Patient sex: M
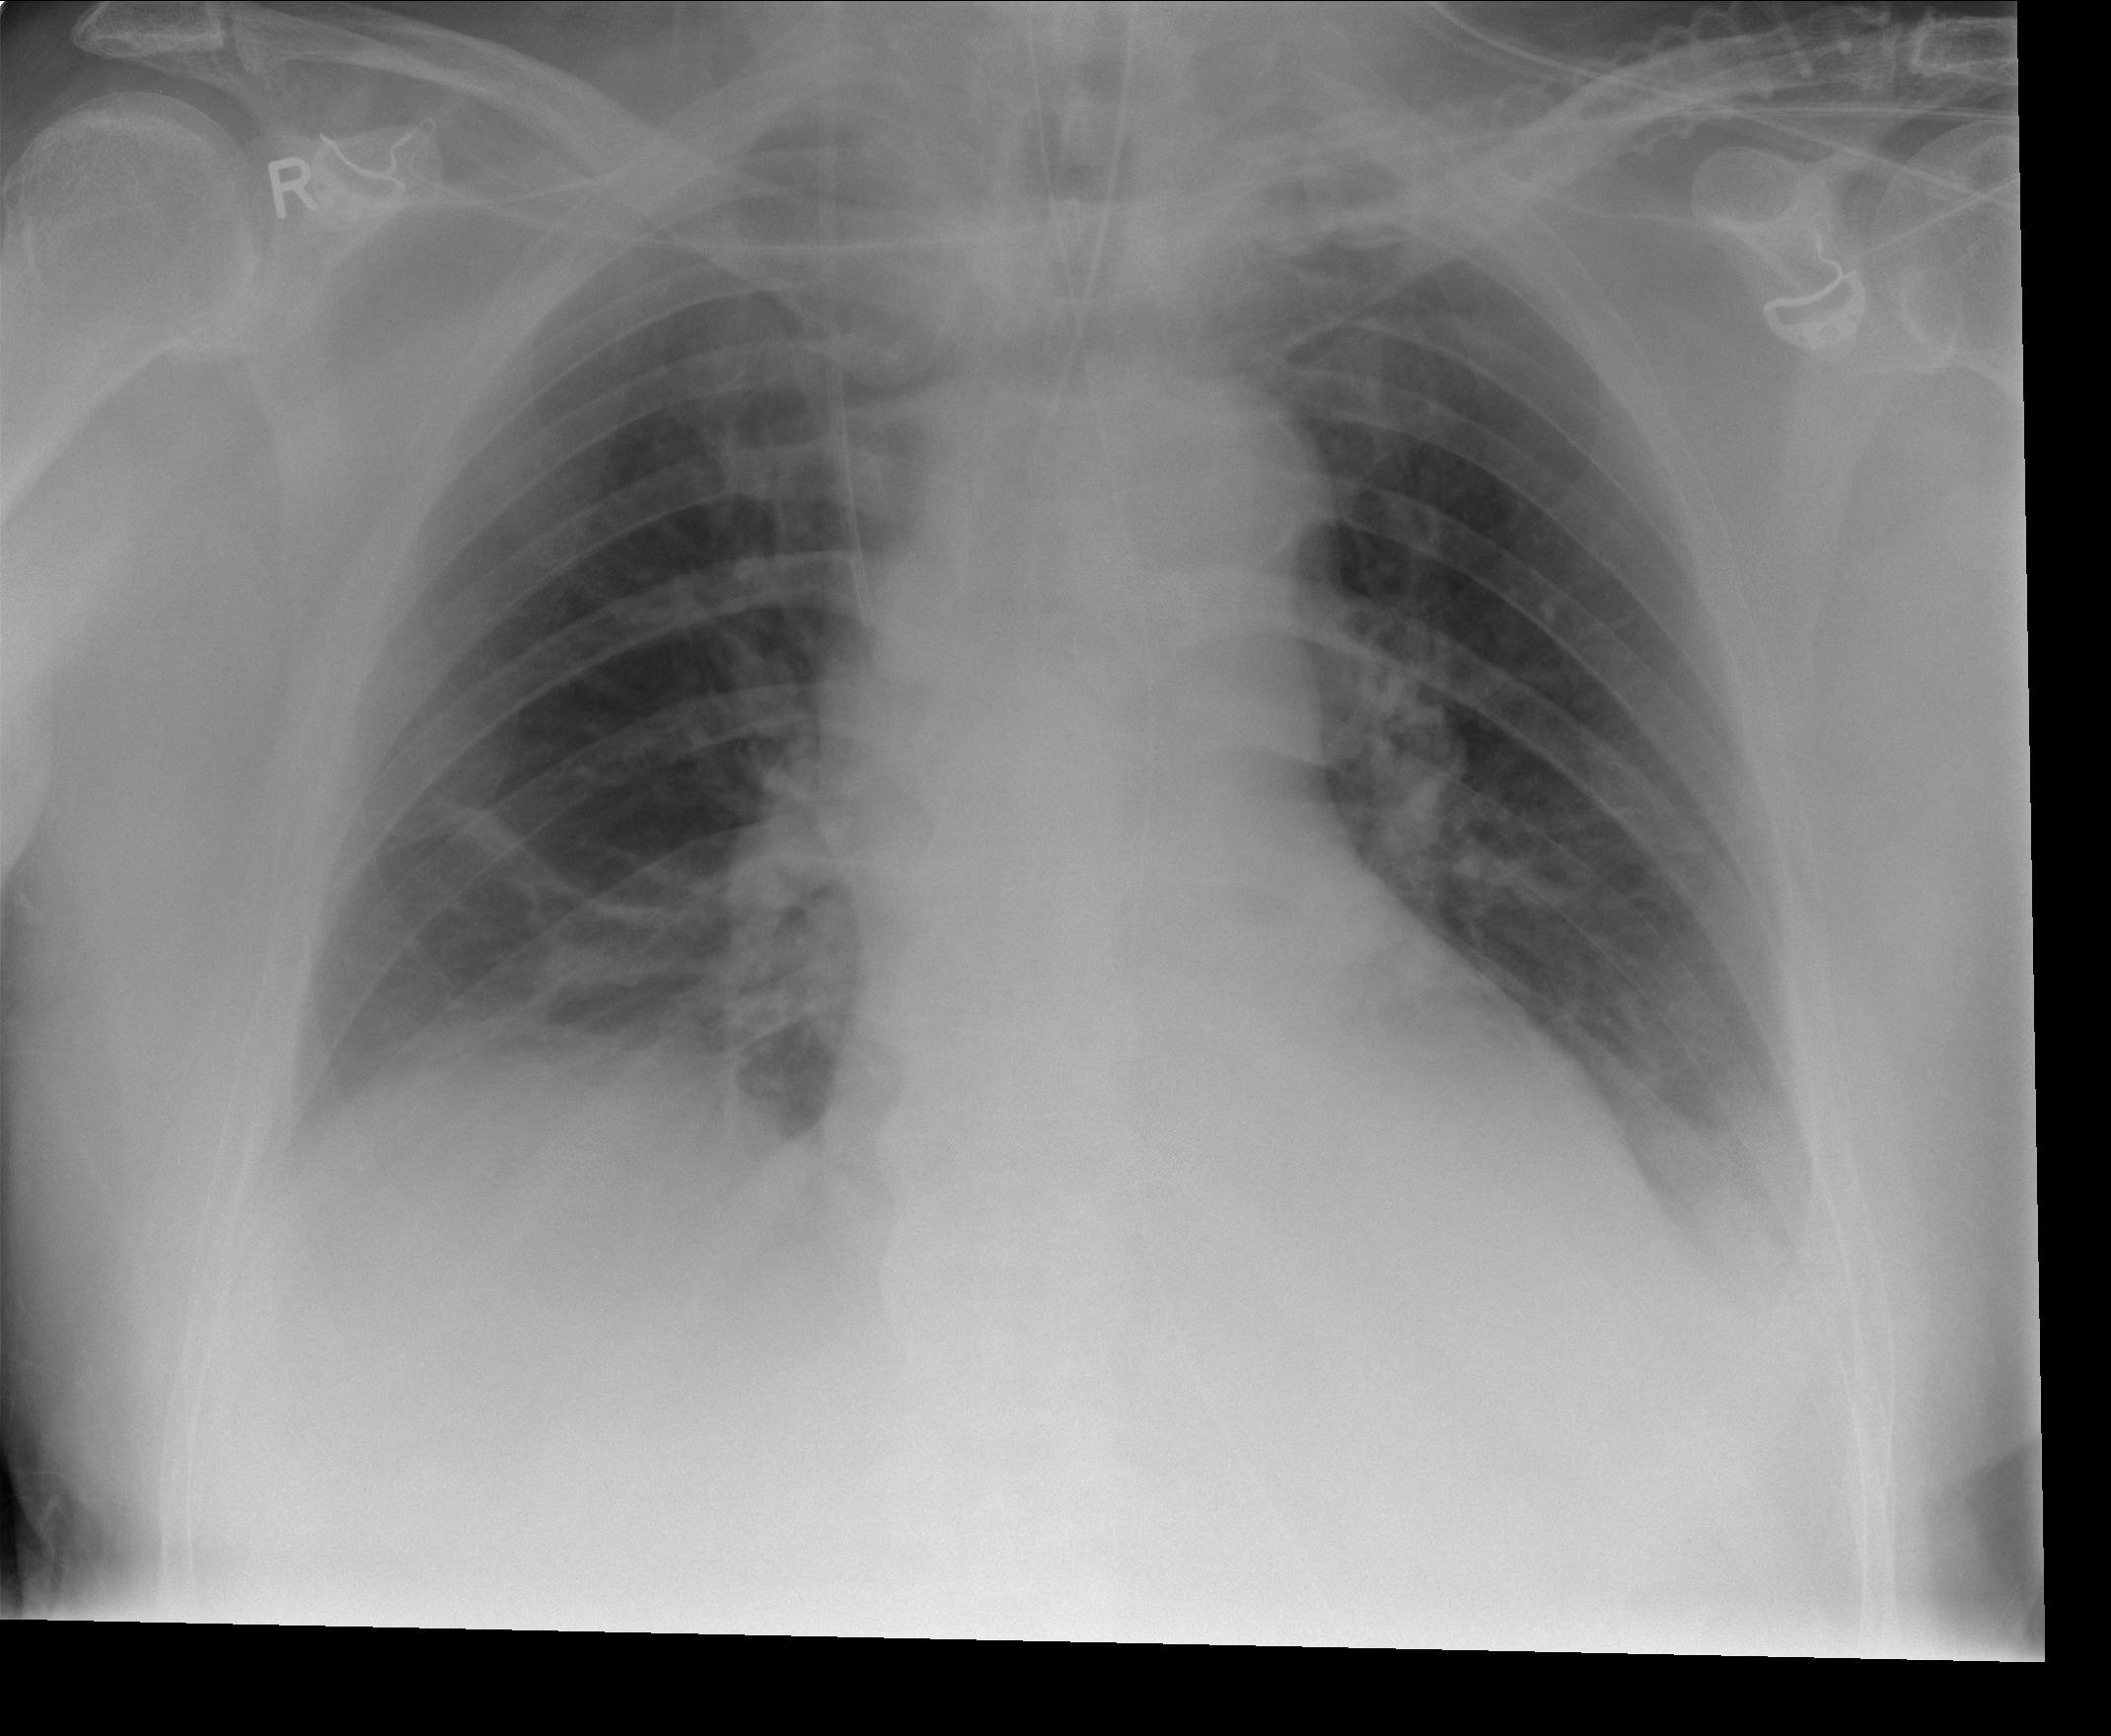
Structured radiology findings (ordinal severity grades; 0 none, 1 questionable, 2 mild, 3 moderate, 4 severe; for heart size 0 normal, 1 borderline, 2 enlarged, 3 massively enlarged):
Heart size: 0
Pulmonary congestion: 2
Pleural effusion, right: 2
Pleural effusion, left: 2
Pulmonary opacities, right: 2
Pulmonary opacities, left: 0
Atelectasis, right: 2
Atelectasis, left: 2